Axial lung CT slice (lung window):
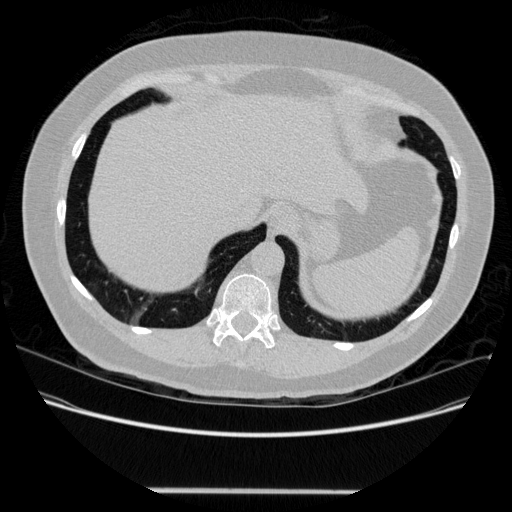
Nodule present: no